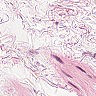
Metastatic tissue present: no